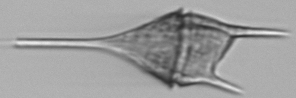
Label: Tripos_lineatus